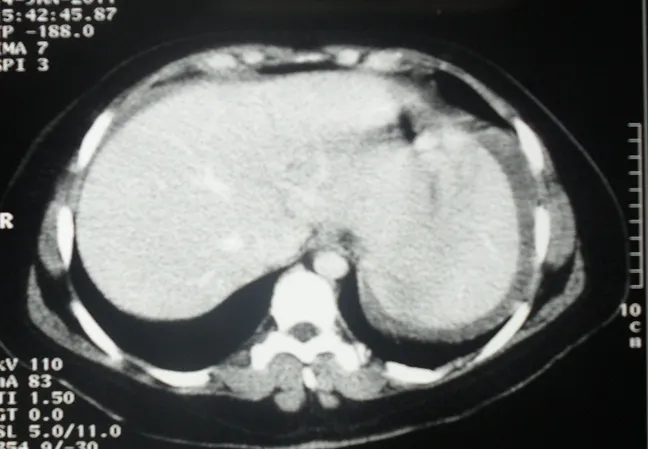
CT scan of the patient with a wandering spleen presenting as a hypogastric mass: absence of the spleen in the left upper quadrant of the abdomen.
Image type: radiology (ct)